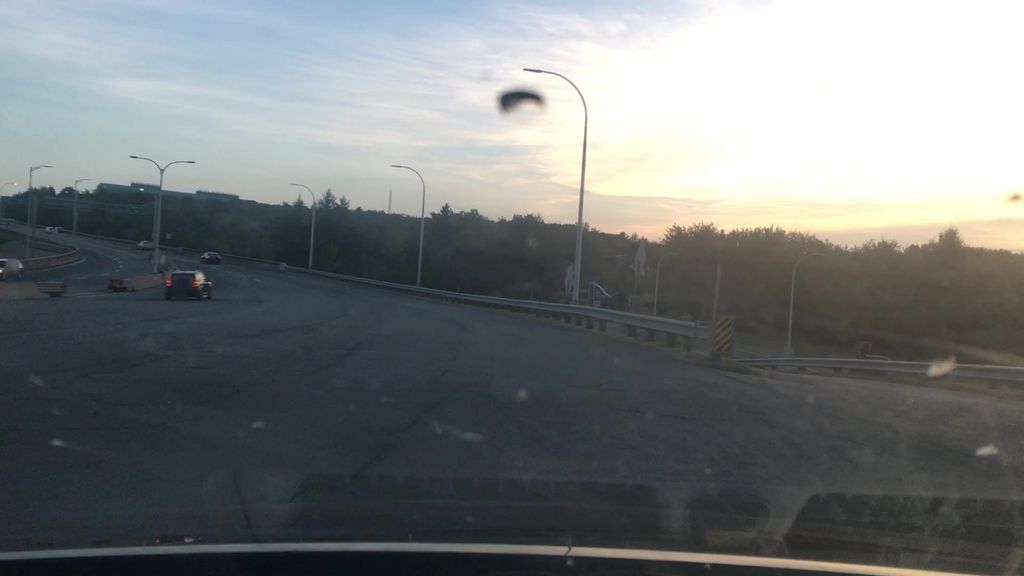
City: halifax